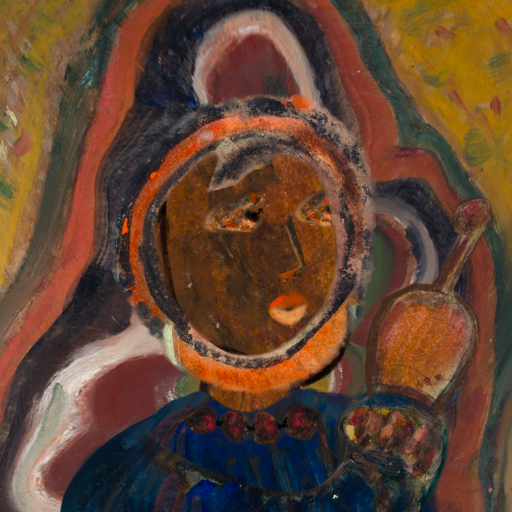
Background: AfterRaid, Head And Neck Side: Mosgoul, Face Side: Gypsy_Queen, Bust: Pipe, Hair Side: Childish, Head Accessory: Blank, Second Necklace: Blank, Necklace: Mosgoul, Baby: Blank